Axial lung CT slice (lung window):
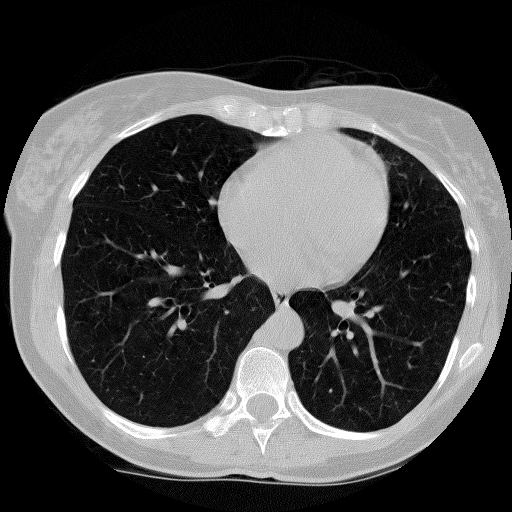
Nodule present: no